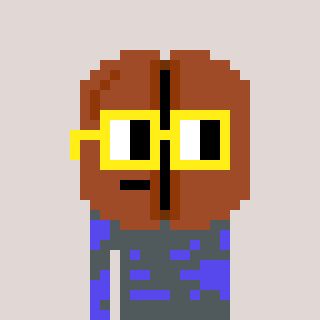
a pixel art character with square yellow glasses, a coffeebean-shaped head and a computerblue-colored body on a warm background